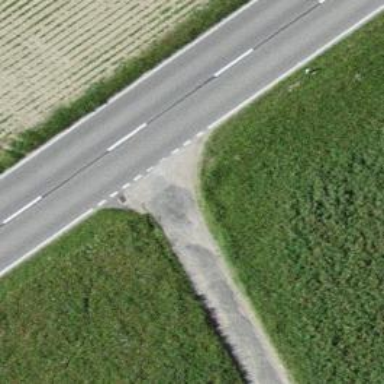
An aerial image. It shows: Service road with unpaved surface.